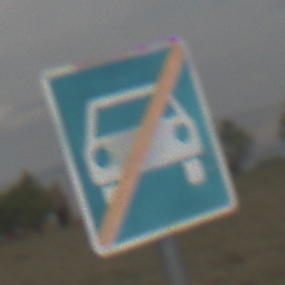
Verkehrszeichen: EndeKraftfahrstrasse
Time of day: Midday
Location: Outdoor (Nature)
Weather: PartlyCloudy
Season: NotSpecified
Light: Natural